九年级 · 度量几何学
如图, 小明利用测角仪和旗杆的拉绳测量学校旗杆的高度. 如图, 旗杆 PA 的高度与拉绳 $\mathrm{PB}$ 的长度相等. 小明将 $\mathrm{PB}$ 拉到 $\mathrm{PB}^{\prime}$ 的位置, 测得 $\angle \mathrm{PB}^{\prime} \mathrm{C}=\alpha\left(\mathrm{B}^{\prime} \mathrm{C}\right.$ 为水平线 $)$, 测角仪 $\mathrm{B}^{\prime} \mathrm{D}$ 的高度为 $1 \mathrm{~m}$, 则旗杆 PA 的高度为( $\quad$ )

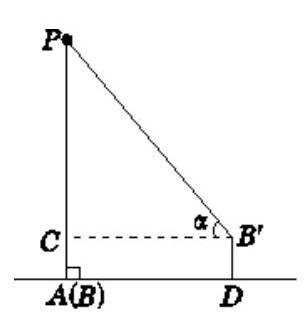
A. $\frac{1}{1-\sin \alpha} \mathrm{m}$
B. $\frac{1}{1+\sin \alpha} \mathrm{m}$
C. $\frac{1}{1-\cos \alpha} \mathrm{m}$
D. $\frac{1}{1+\cos \alpha} \mathrm{m}$
答案: A
解析: 设 $\mathrm{PA}=\mathrm{PB}=\mathrm{PB}^{\prime}=\mathrm{x}$,

在 $\mathrm{RT} \triangle \mathrm{PCB}^{\prime}$ 中, $\sin \alpha=\frac{P C}{P B^{\prime}}, \therefore \frac{x-1}{x}=\mathrm{sin} \alpha, \therefore \mathrm{x}-1=\mathrm{x} \sin \alpha$,

$\therefore(1-\sin \alpha) \mathrm{x}=1, \quad \therefore \mathrm{x}=\frac{1}{1-\sin \alpha}$. 故选 A.